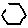
Label: hexagon